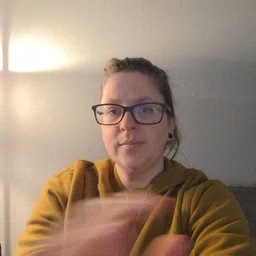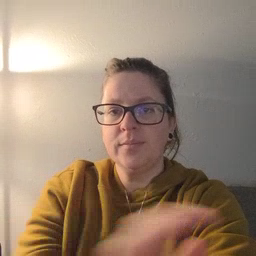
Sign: dad